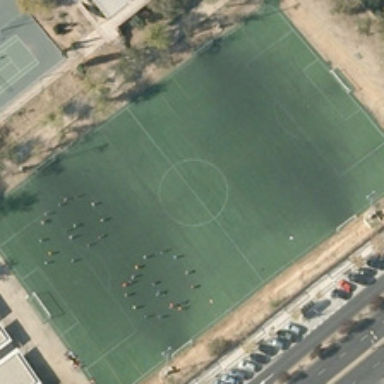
Many people are in a football field near several trees and some cars .